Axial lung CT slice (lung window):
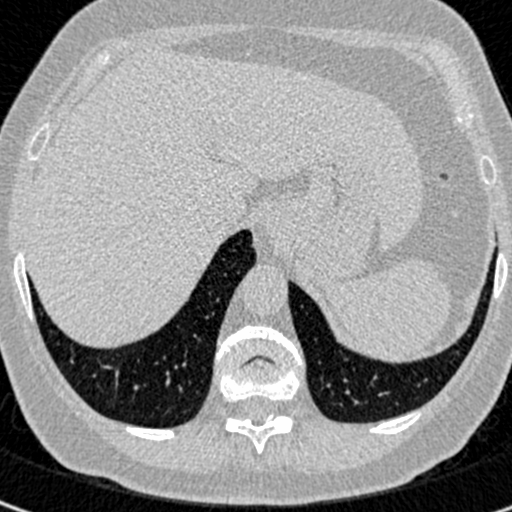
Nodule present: no